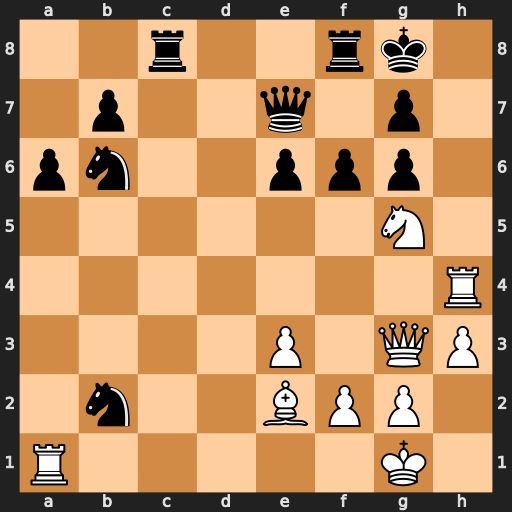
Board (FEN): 2r2rk1/1p2q1p1/pn2ppp1/6N1/7R/4P1QP/1n2BPP1/R5K1
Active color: w
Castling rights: -
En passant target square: -
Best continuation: Rh8+ Kxh8 Qh4+ Kg8 Qh7#